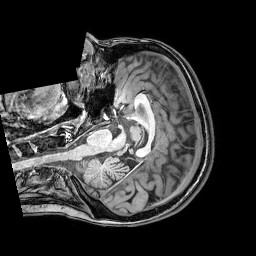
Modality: T1w
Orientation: axial
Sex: female
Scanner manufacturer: philips
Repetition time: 0.008135 s
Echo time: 0.00372 s